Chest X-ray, PA view. Patient: 54 years old, sex F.
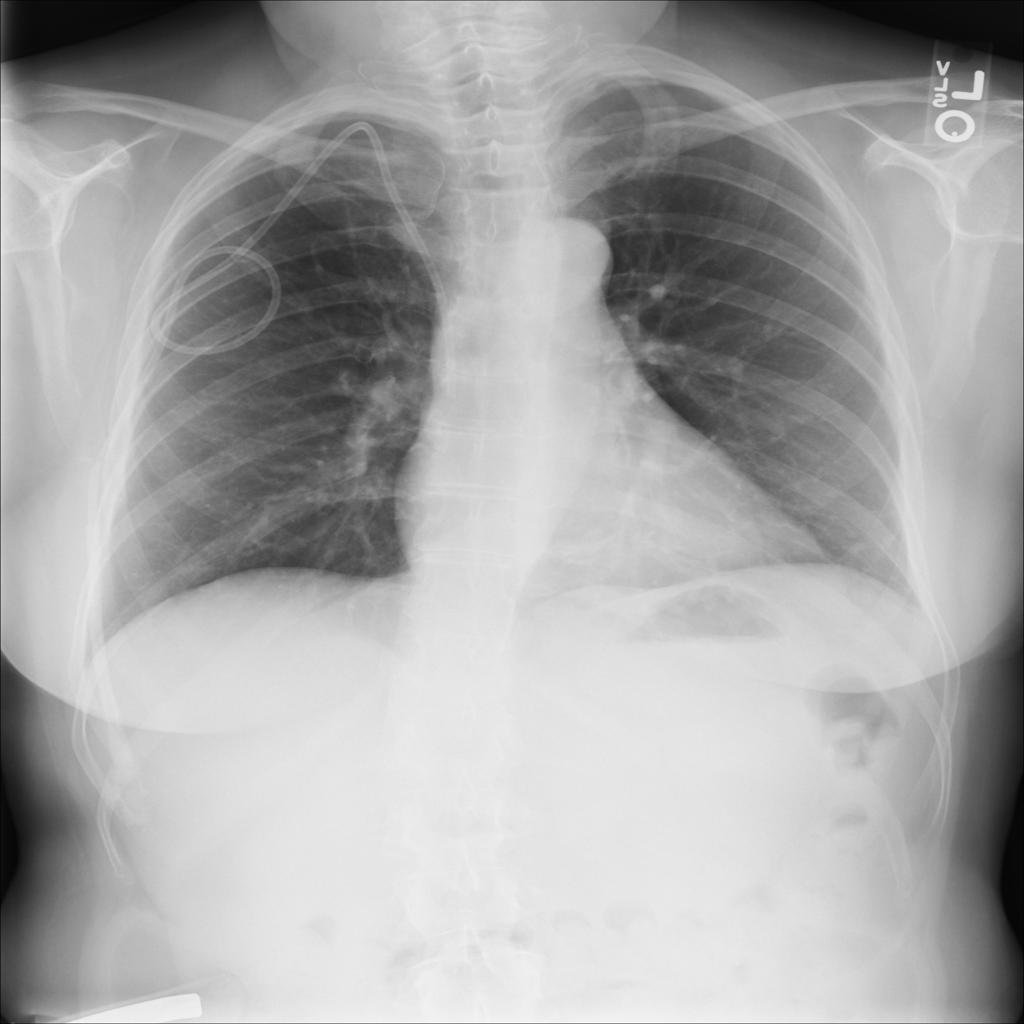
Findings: No Finding